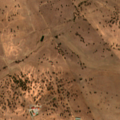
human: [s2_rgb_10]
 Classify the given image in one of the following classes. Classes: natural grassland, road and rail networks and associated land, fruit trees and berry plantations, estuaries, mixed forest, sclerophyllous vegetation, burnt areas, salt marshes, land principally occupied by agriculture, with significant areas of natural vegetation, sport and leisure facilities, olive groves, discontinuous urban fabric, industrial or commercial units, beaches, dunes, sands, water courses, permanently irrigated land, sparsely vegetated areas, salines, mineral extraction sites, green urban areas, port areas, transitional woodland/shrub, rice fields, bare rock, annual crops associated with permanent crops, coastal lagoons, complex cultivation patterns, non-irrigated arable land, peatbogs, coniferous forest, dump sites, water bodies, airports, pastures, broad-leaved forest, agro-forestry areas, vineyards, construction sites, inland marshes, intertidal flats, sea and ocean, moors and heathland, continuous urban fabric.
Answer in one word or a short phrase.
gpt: non-irrigated arable land, pastures, agro-forestry areas